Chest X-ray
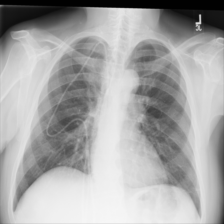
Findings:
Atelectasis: positive
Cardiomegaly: negative
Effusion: negative
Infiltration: negative
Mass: negative
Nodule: negative
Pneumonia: negative
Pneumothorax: negative
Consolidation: negative
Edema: negative
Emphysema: negative
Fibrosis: negative
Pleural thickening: negative
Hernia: negative